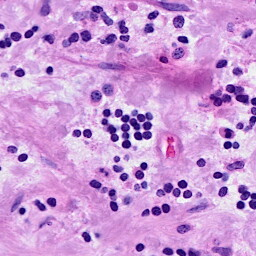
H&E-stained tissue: Breast